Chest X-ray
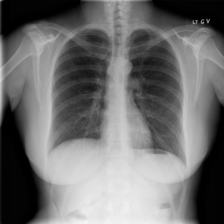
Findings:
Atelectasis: negative
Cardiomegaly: negative
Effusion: negative
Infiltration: negative
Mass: negative
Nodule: negative
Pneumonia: negative
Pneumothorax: negative
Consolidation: negative
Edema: negative
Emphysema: negative
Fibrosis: negative
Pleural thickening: negative
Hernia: negative